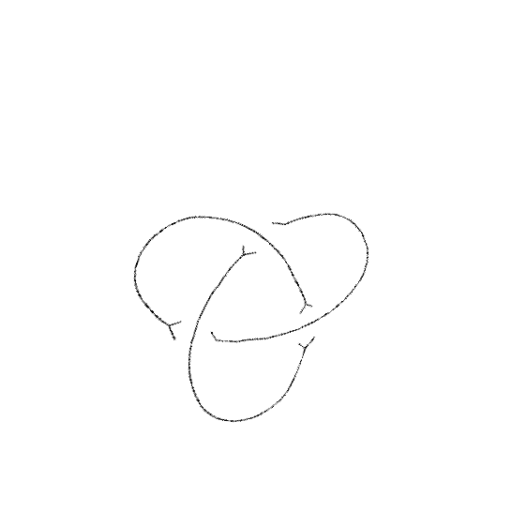
Crossing number: 3